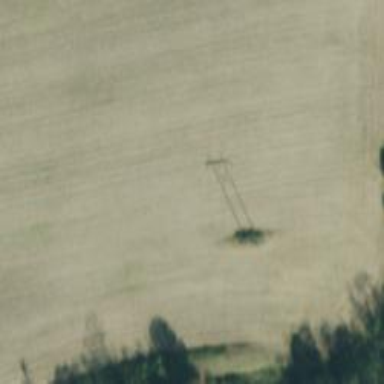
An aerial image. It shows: H-frame designed tower for power lines.